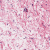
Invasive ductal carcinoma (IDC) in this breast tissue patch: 1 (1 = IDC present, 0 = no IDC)